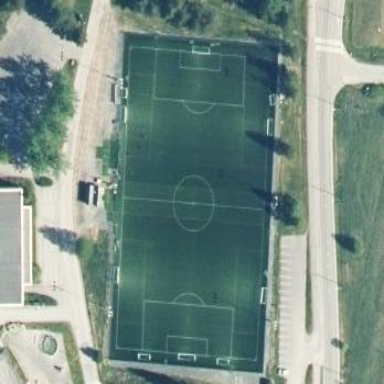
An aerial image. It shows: Multi-sport pitch for leisure activities.